Field crop: maize
Growth stage: 2
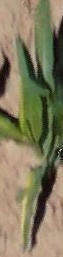
Species: maize